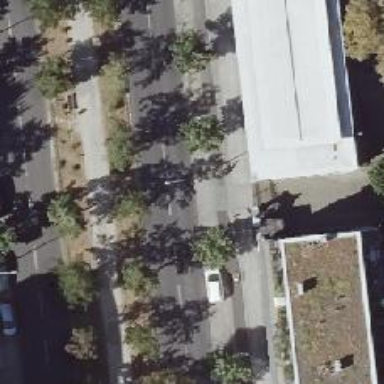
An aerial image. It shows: Secondary road with asphalt surface. There is parallel street-side parking on the right lane.